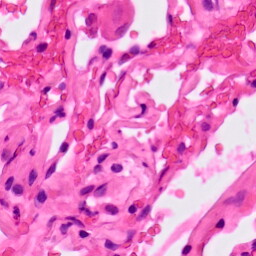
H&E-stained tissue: Lung